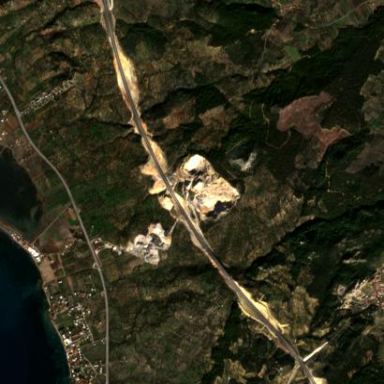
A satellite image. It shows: Quarry area known for concrete resources.